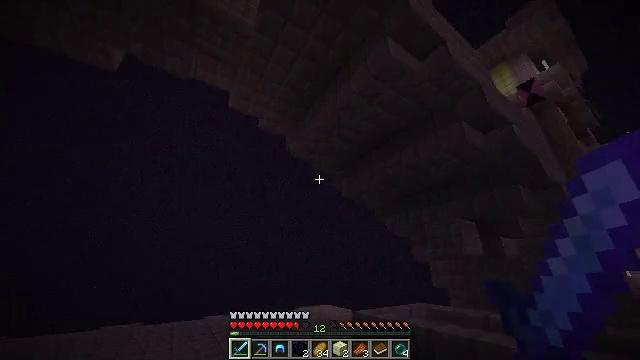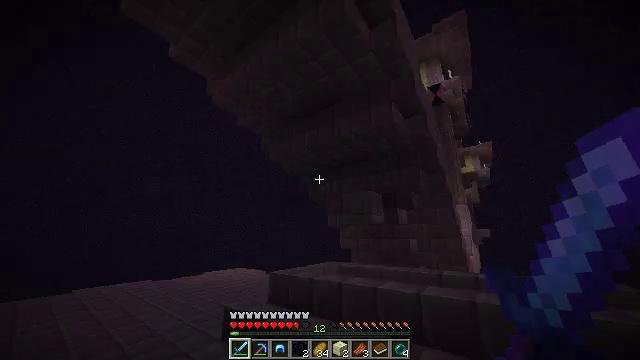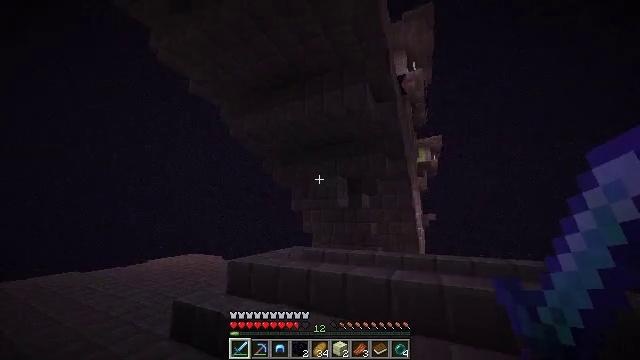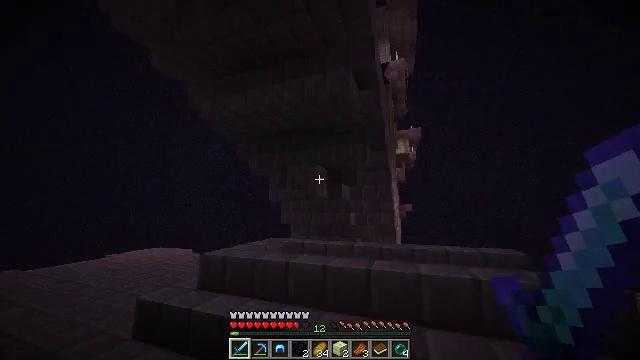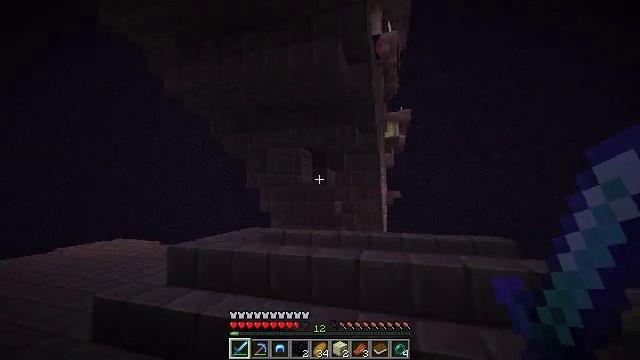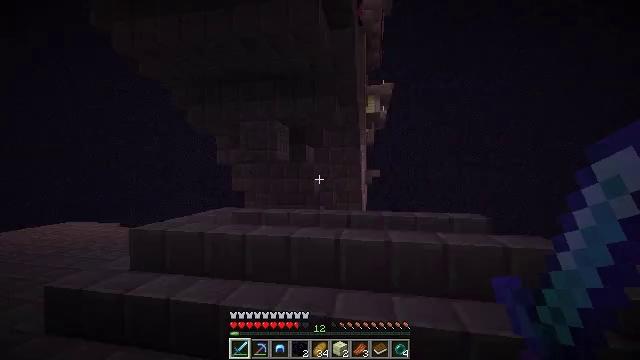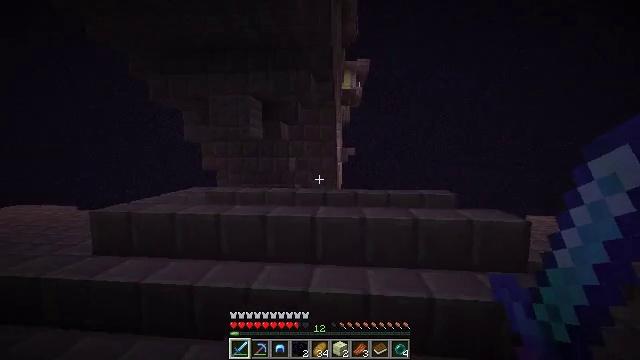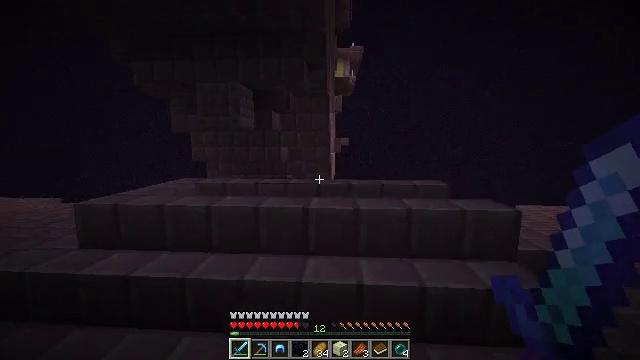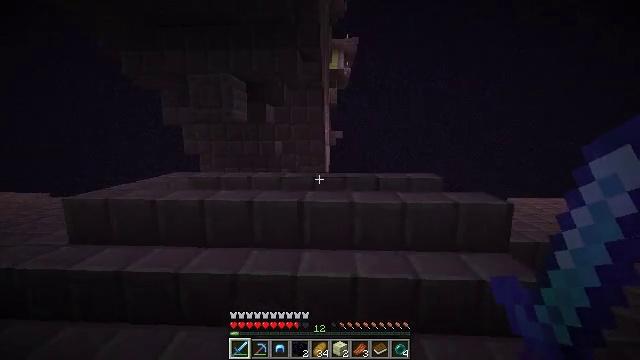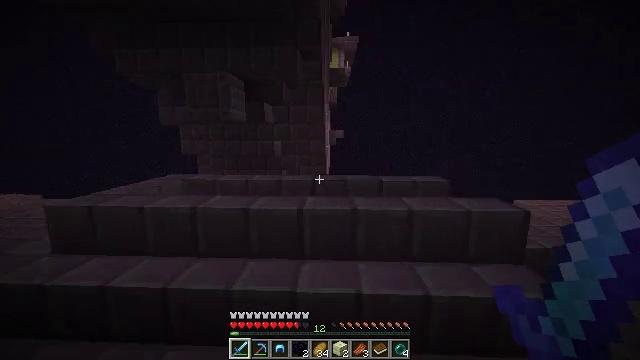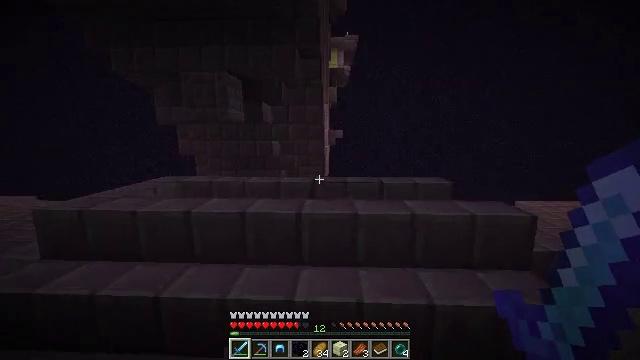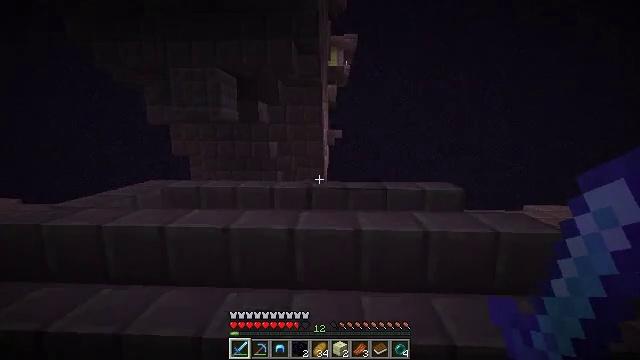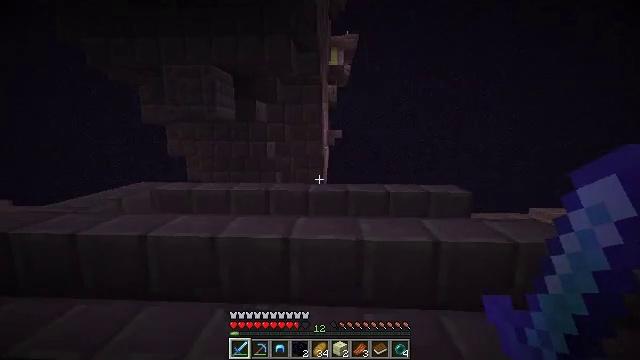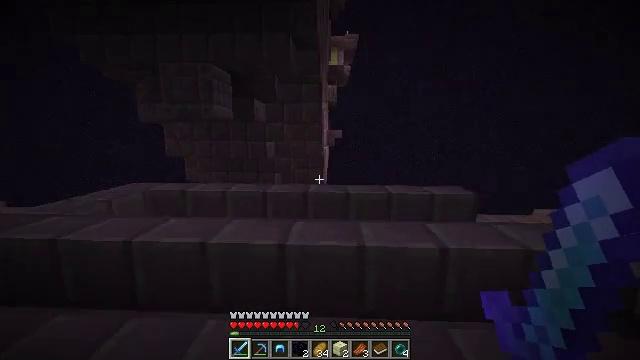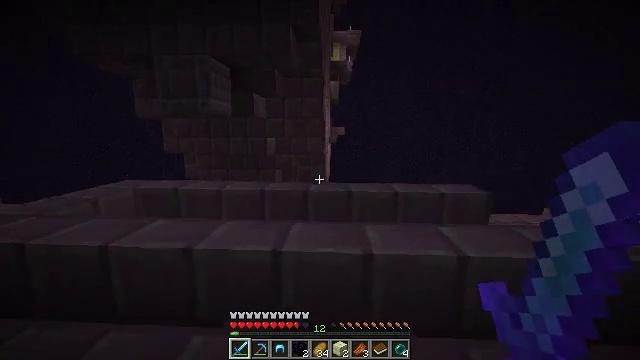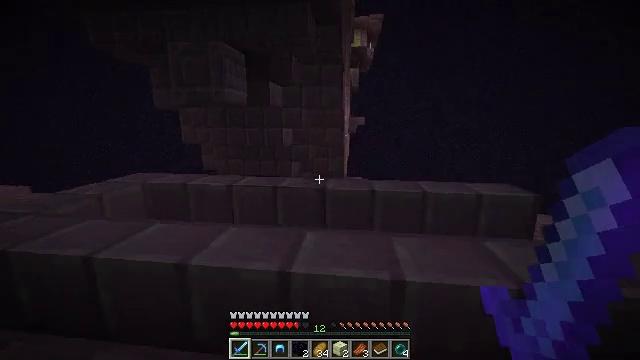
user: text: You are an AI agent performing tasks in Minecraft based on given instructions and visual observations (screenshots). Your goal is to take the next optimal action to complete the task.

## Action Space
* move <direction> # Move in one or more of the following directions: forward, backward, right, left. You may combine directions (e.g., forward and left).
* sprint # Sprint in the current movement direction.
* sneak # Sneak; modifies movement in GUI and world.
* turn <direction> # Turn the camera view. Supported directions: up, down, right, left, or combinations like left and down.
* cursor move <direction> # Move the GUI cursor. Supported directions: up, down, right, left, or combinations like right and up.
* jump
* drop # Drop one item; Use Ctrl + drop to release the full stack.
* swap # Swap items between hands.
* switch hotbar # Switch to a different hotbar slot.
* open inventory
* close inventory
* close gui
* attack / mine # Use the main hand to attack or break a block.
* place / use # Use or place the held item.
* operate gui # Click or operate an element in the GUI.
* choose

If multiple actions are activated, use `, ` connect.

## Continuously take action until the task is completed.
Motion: motion action
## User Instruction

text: Collect purpur pillar from the End city.
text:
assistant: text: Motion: move forward, turn right and down
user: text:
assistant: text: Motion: turn right and down
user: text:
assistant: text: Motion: turn right and down
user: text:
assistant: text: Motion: turn right and down
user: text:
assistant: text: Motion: turn right and down
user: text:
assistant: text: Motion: turn right and down
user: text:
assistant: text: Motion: turn right and down
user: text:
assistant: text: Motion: move forward, turn right and down
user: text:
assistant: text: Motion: move forward
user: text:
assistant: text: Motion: move forward
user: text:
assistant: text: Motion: move forward
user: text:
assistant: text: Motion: move forward
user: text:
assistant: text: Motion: move forward
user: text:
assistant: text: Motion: move forward
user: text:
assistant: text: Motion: move forward, turn left and down
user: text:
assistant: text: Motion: move forward, turn left and down
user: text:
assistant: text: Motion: move forward and move left, turn left and down
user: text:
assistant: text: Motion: move forward and move left, turn left
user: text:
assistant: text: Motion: move forward and move left, turn left
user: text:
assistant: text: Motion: move forward and move left, turn left
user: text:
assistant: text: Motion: move forward and move left, turn left and down
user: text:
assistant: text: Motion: move forward and move left, turn left and down
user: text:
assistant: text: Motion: move forward and move left
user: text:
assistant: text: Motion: move forward and move left
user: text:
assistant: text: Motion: move forward and move left, turn left and down
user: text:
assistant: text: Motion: move forward and move left
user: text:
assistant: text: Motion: move forward and move left
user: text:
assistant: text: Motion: move forward and move left
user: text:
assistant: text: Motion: move forward and move left
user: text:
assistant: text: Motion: move forward and move left, turn right